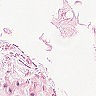
Metastatic tissue present: no